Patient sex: F
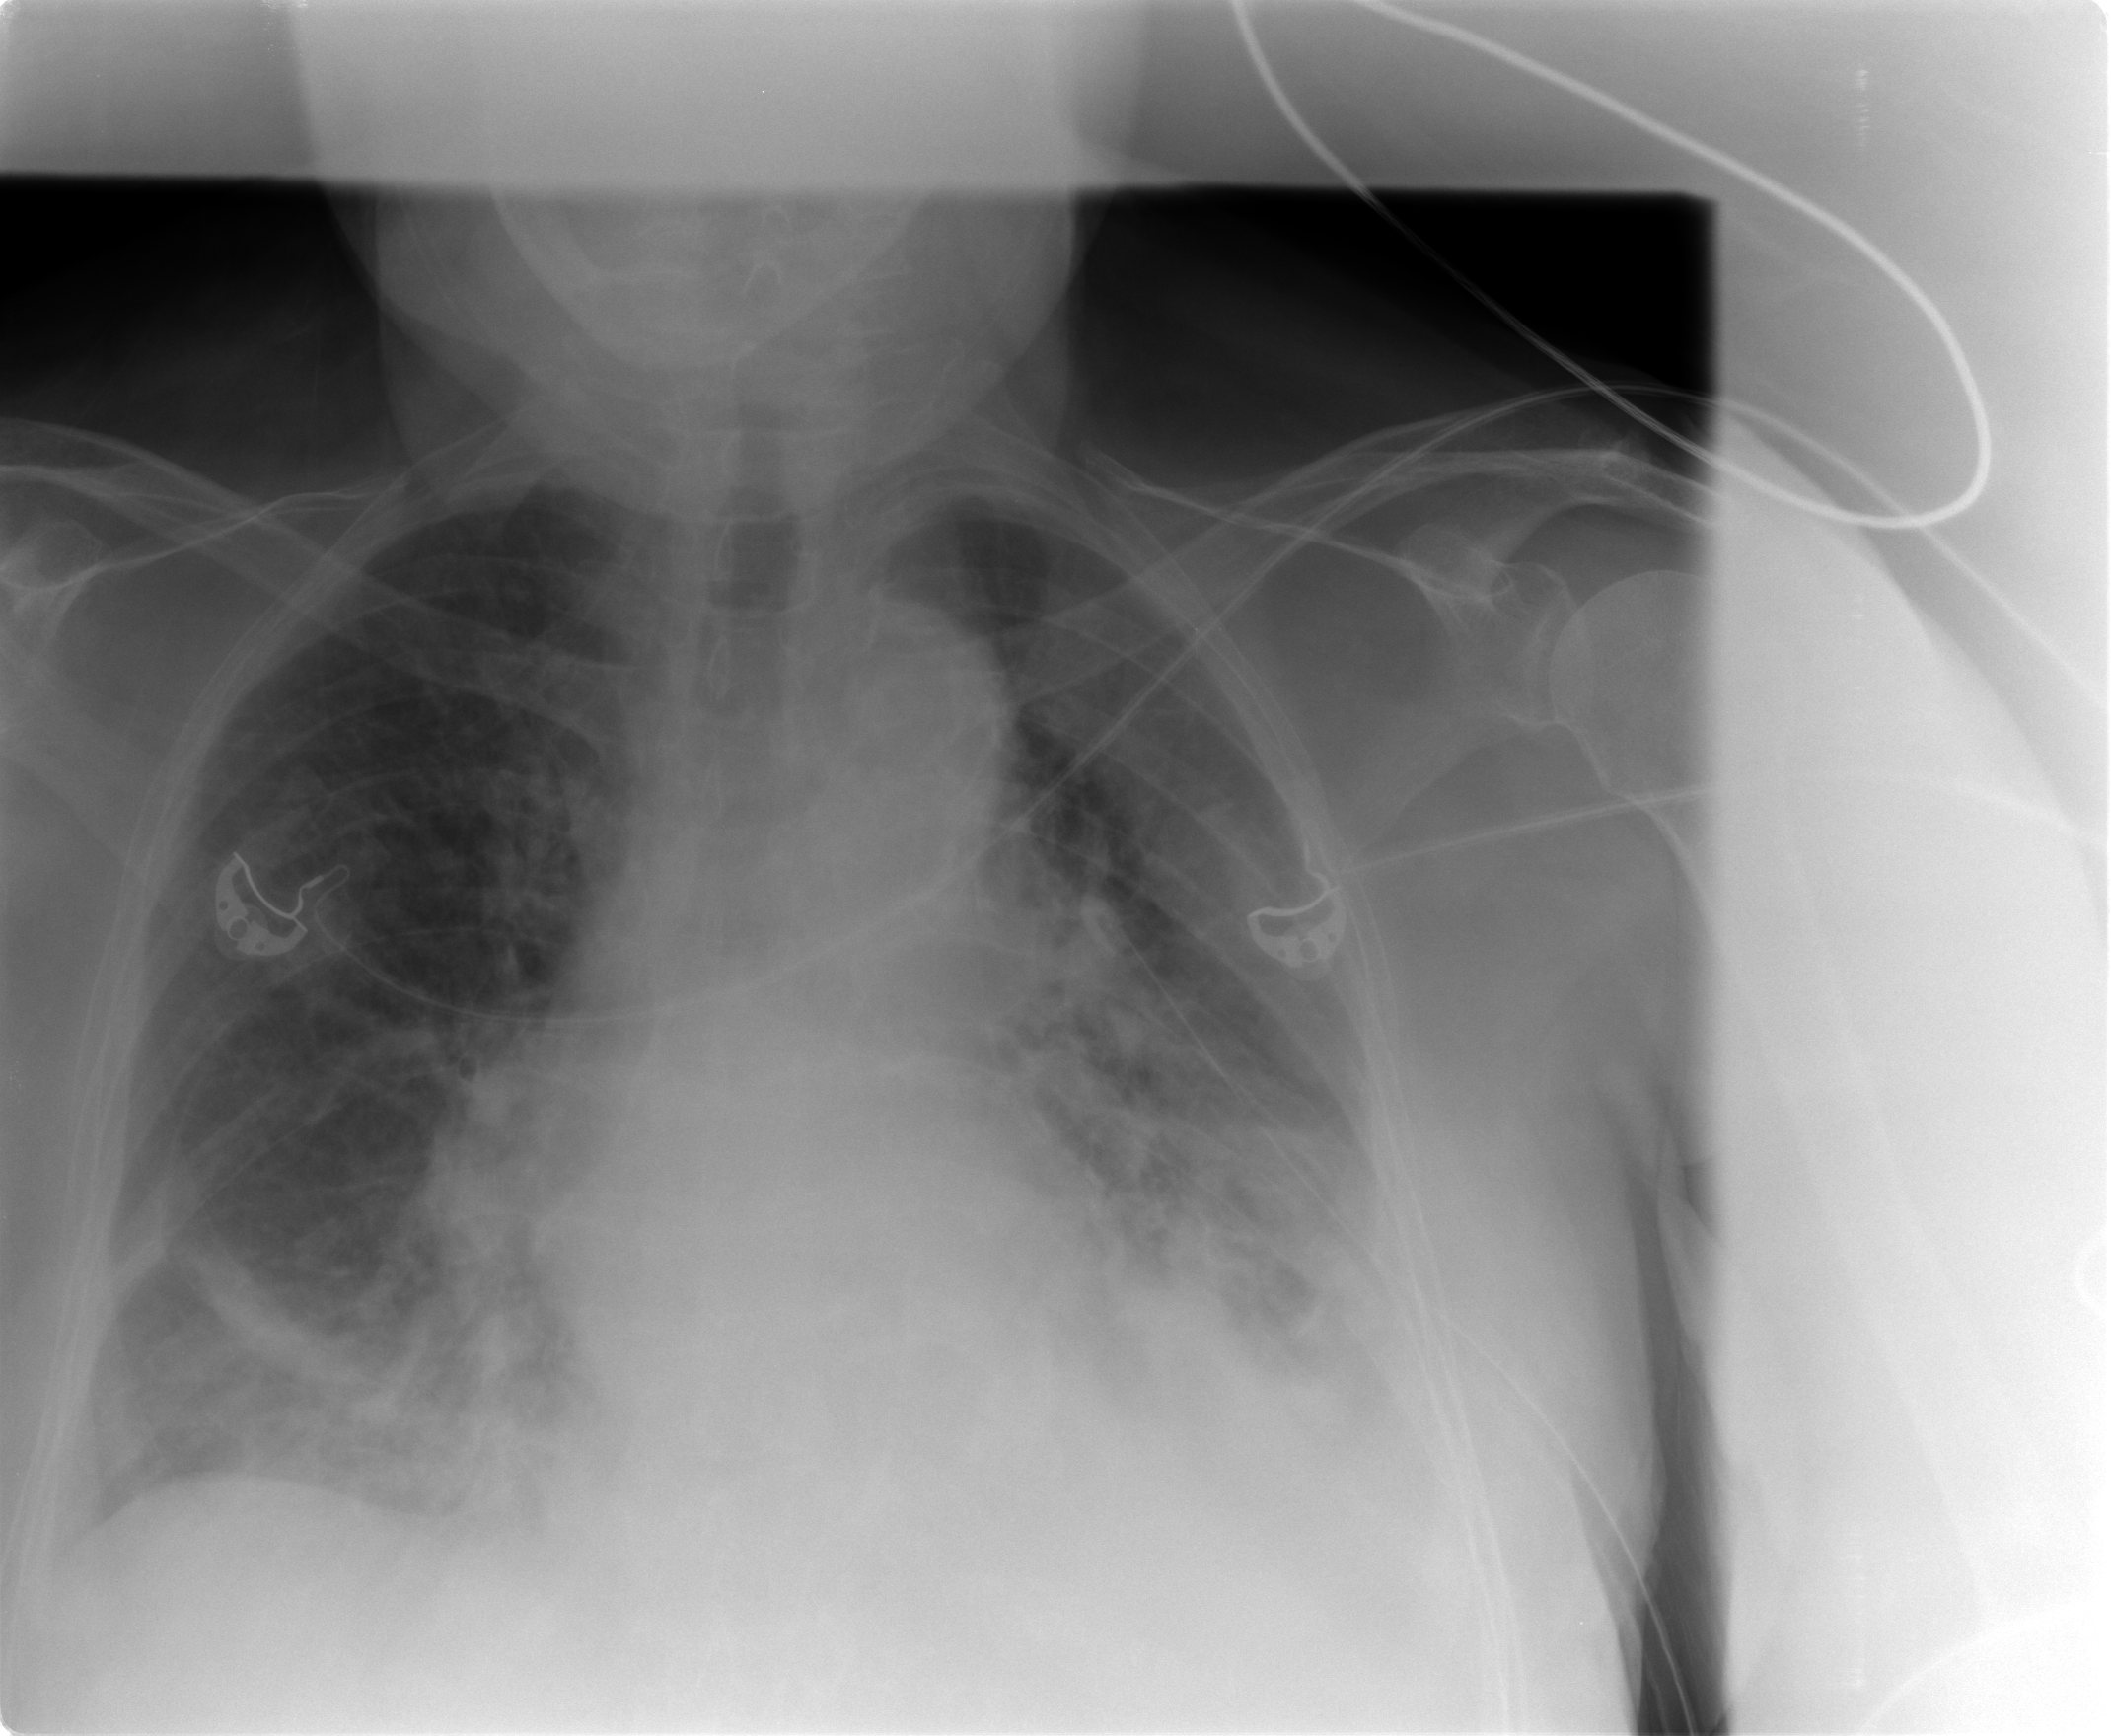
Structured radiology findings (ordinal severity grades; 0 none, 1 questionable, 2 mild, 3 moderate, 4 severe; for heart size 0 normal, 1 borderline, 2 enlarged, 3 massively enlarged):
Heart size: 2
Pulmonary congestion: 2
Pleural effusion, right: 1
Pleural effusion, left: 2
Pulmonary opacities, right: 2
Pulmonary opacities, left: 2
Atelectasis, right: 2
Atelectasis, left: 2